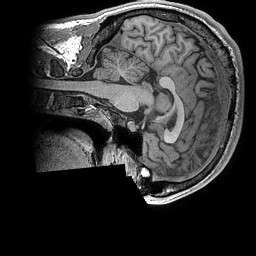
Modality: T1w
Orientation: sagittal
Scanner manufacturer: ge
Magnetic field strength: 3 T
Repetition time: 0.008156 s
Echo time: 0.00318 s